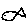
Label: fish